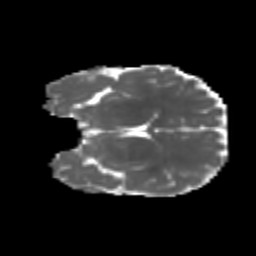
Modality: MD
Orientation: coronal
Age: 8
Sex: female
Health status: healthy